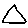
Label: triangle